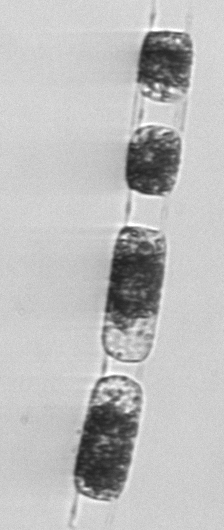
Label: Hemiaulus